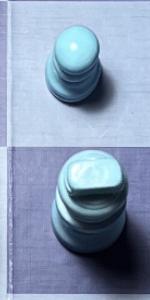
Label: King_White